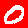
Digit: 0